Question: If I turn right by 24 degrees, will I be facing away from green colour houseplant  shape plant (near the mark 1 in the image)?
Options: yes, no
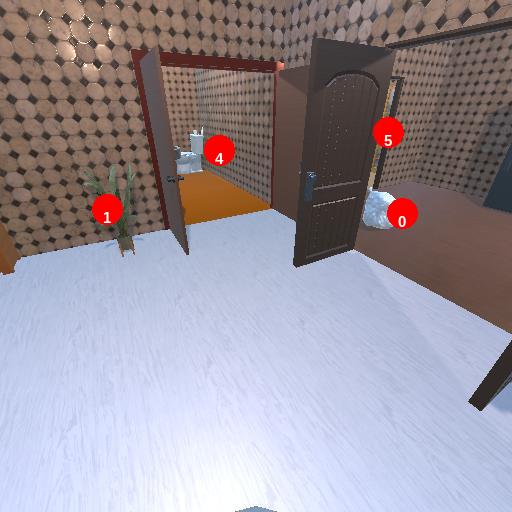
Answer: yes